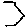
Label: hexagon